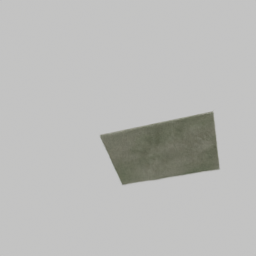
Label: decoration